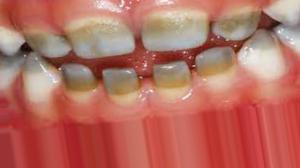
Condition: Tooth Discoloration